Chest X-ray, PA view. Patient: 50 years old, sex F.
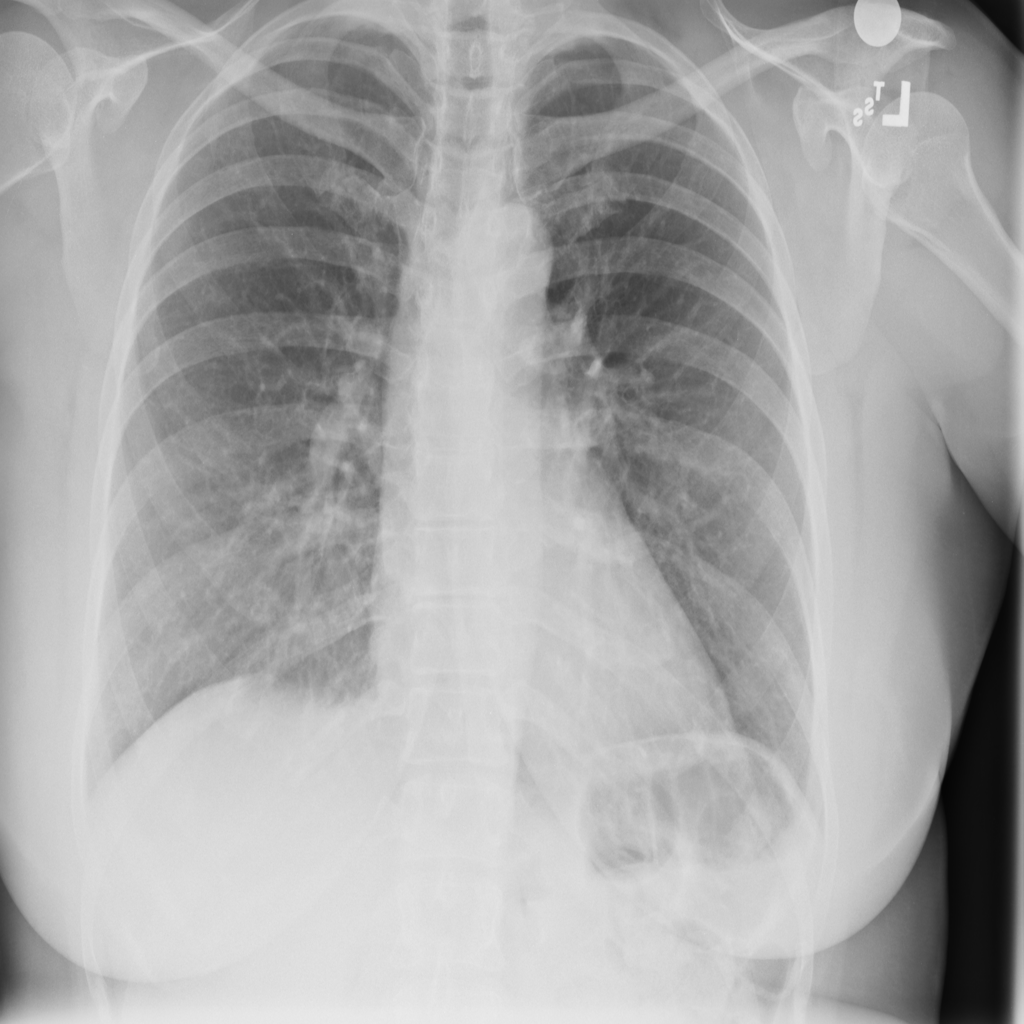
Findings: No Finding